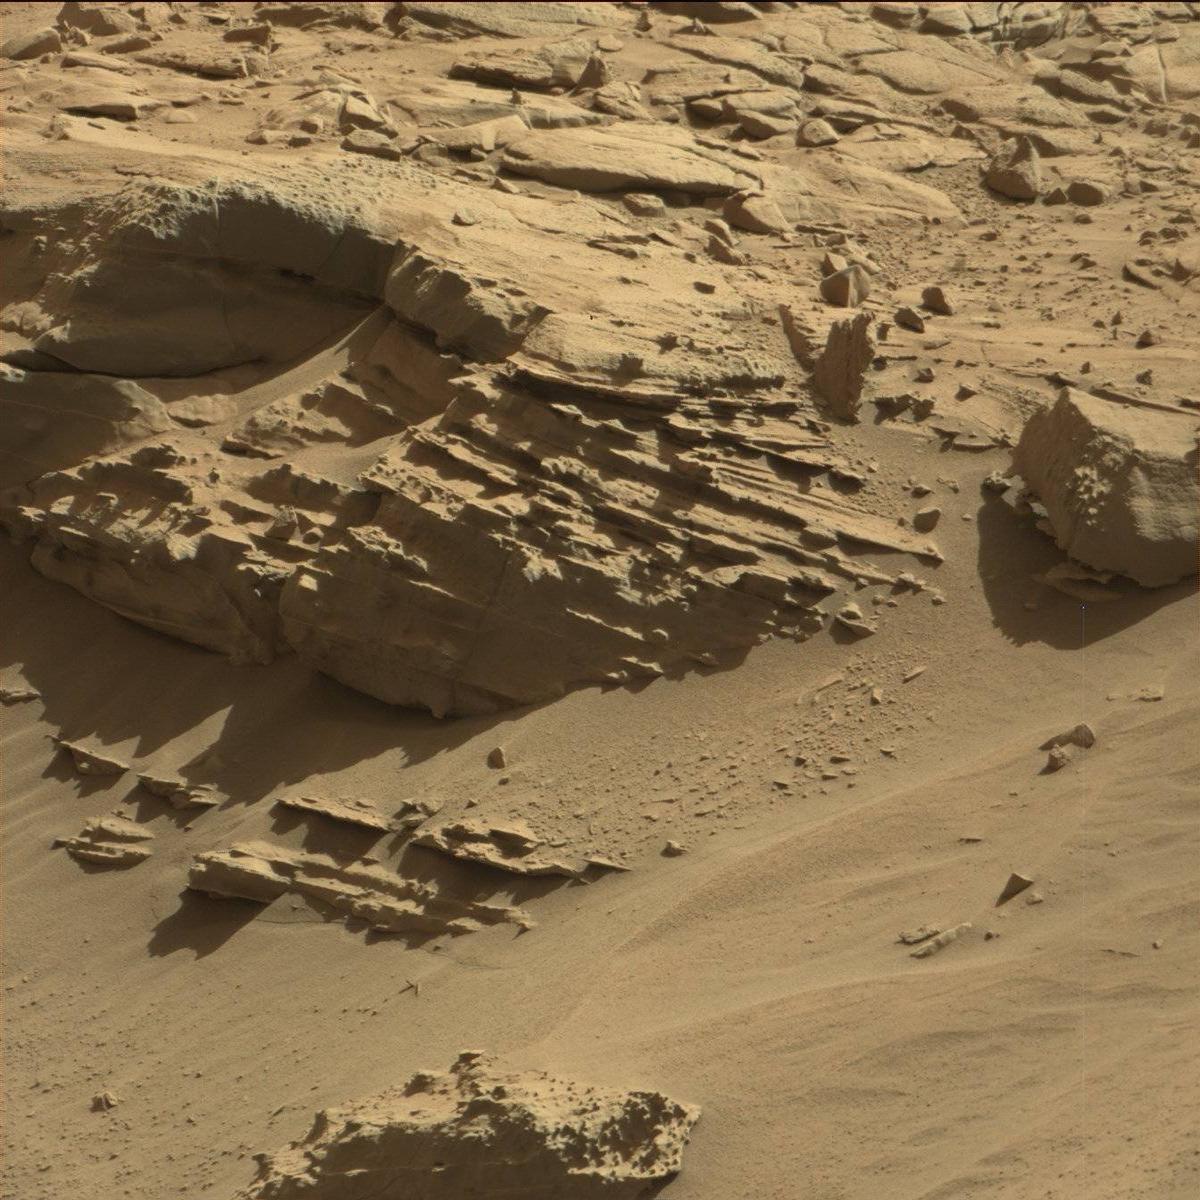
Terrain classes present: Bedrock, Sand / Soil